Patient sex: M
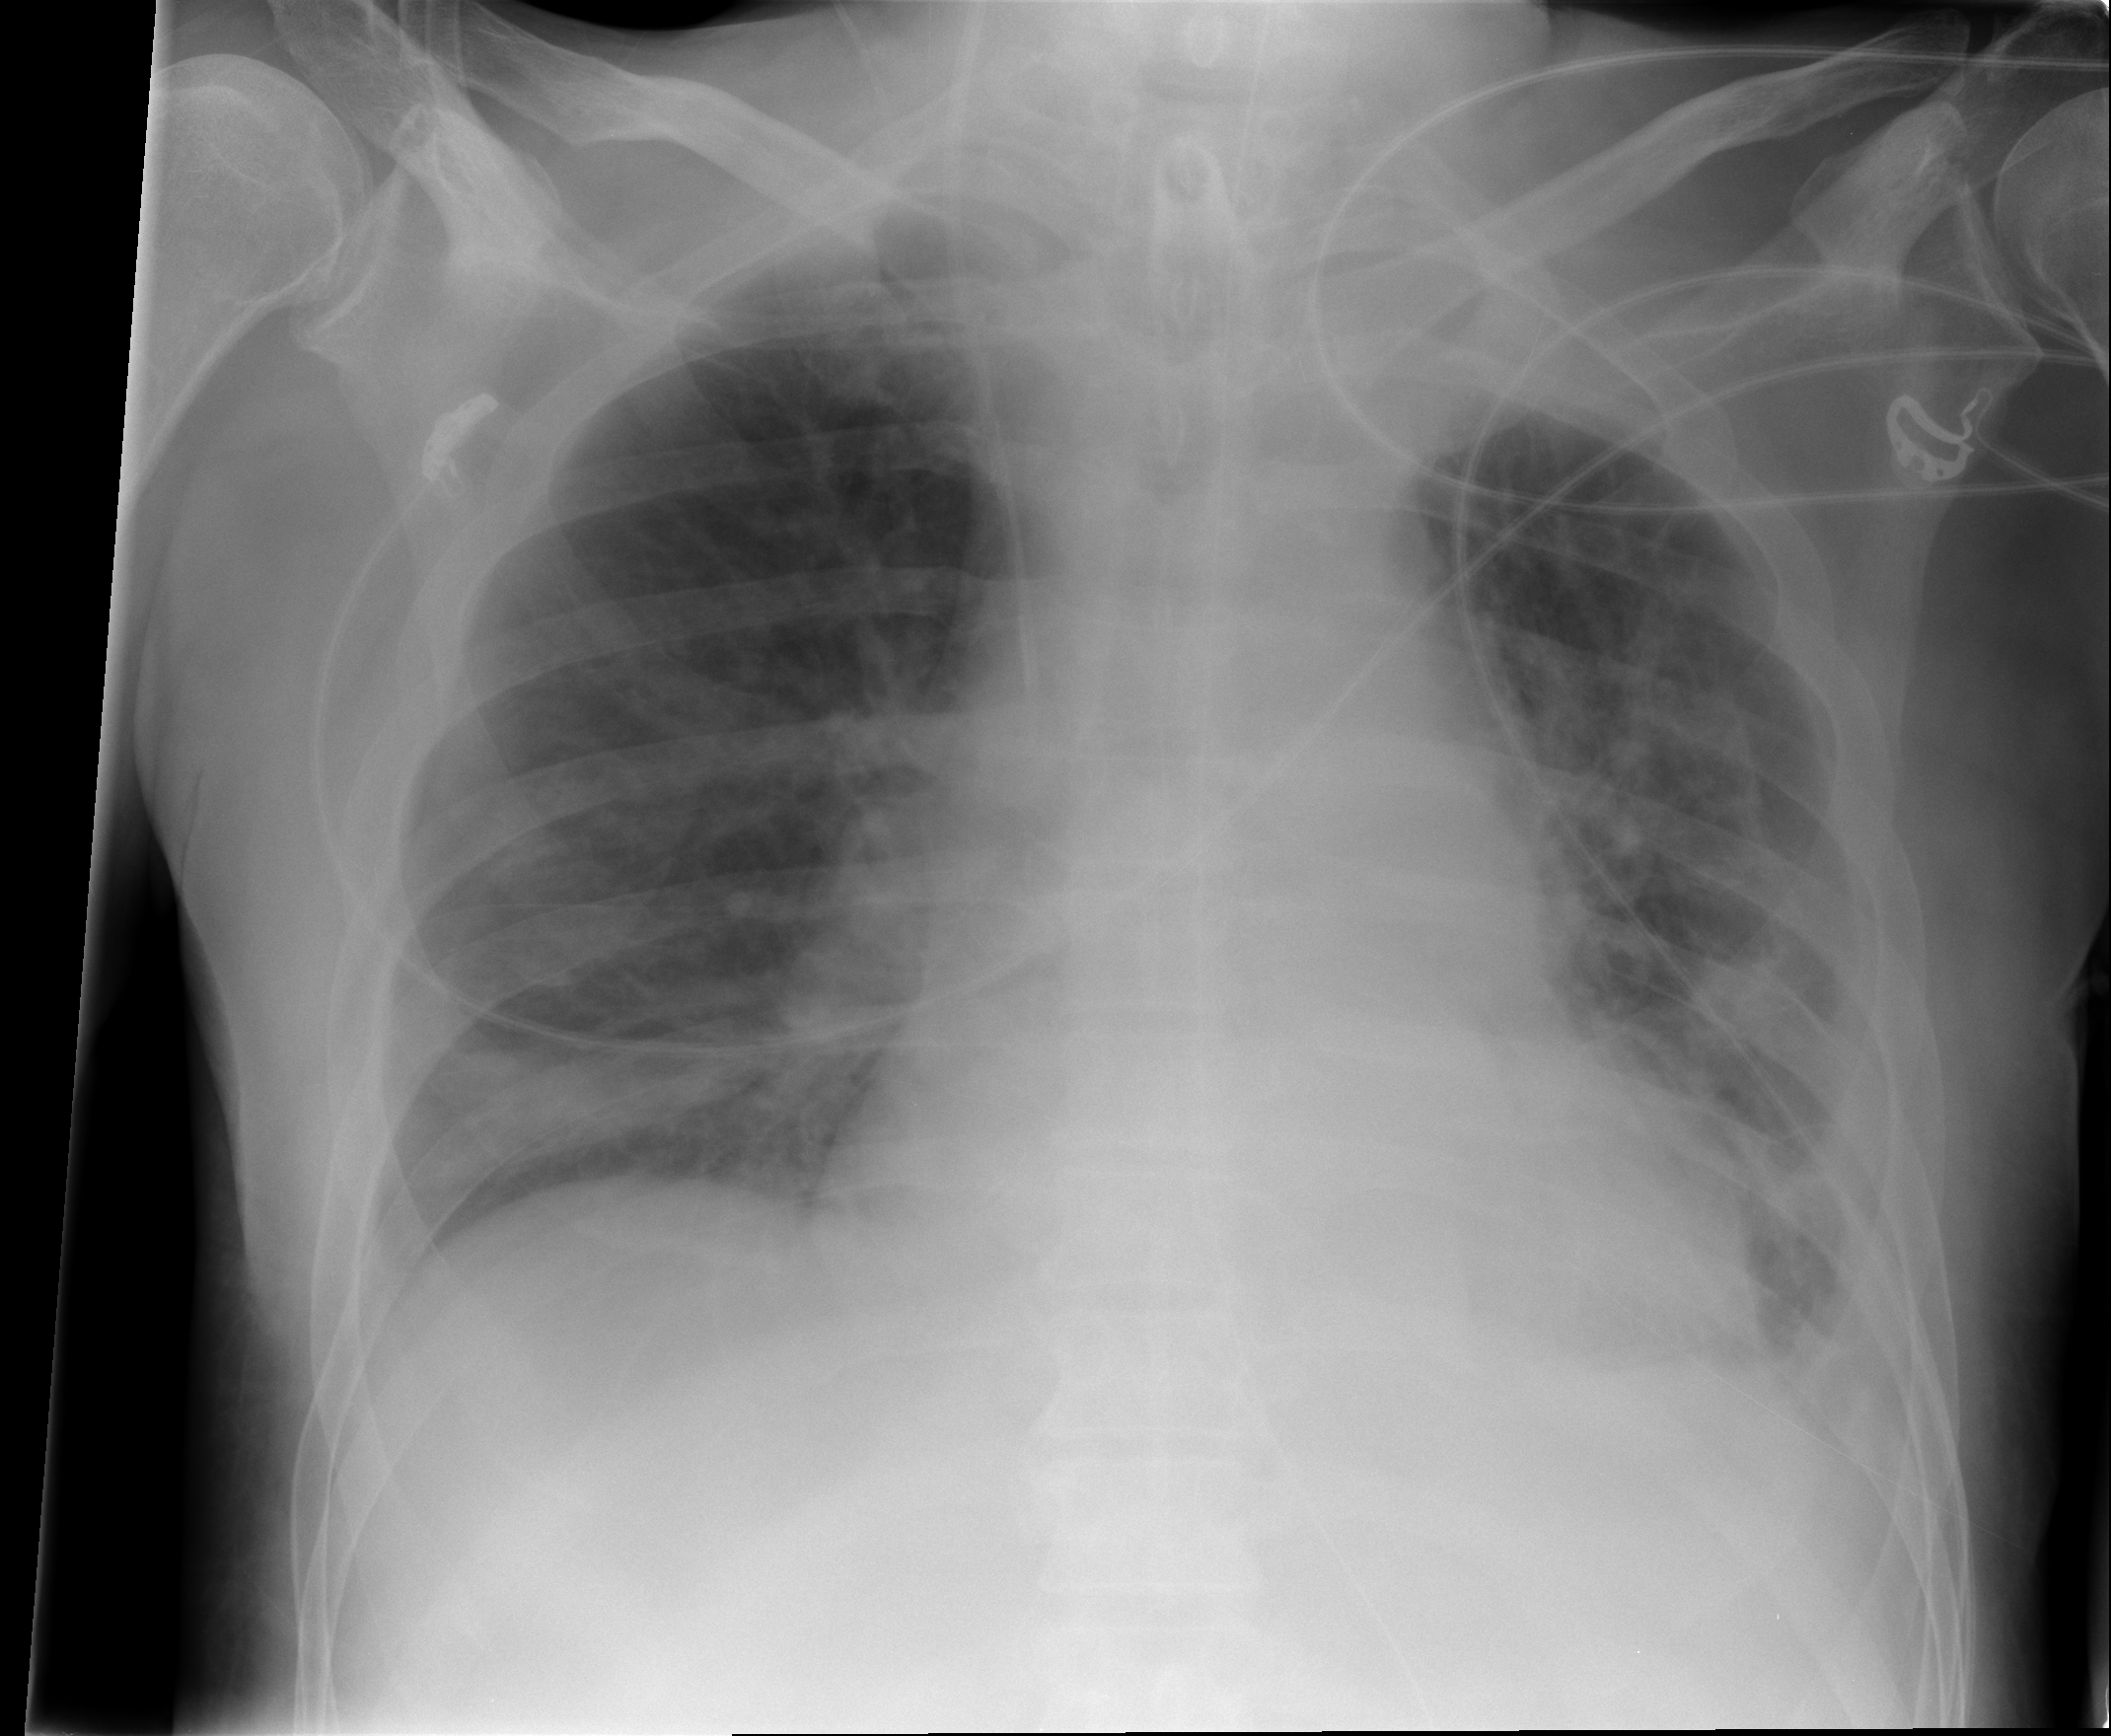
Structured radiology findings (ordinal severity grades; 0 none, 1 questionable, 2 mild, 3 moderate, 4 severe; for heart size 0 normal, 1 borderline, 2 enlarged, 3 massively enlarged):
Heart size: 2
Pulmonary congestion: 2
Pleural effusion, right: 2
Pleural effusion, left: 3
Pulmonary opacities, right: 1
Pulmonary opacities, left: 1
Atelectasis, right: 2
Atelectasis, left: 3